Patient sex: M
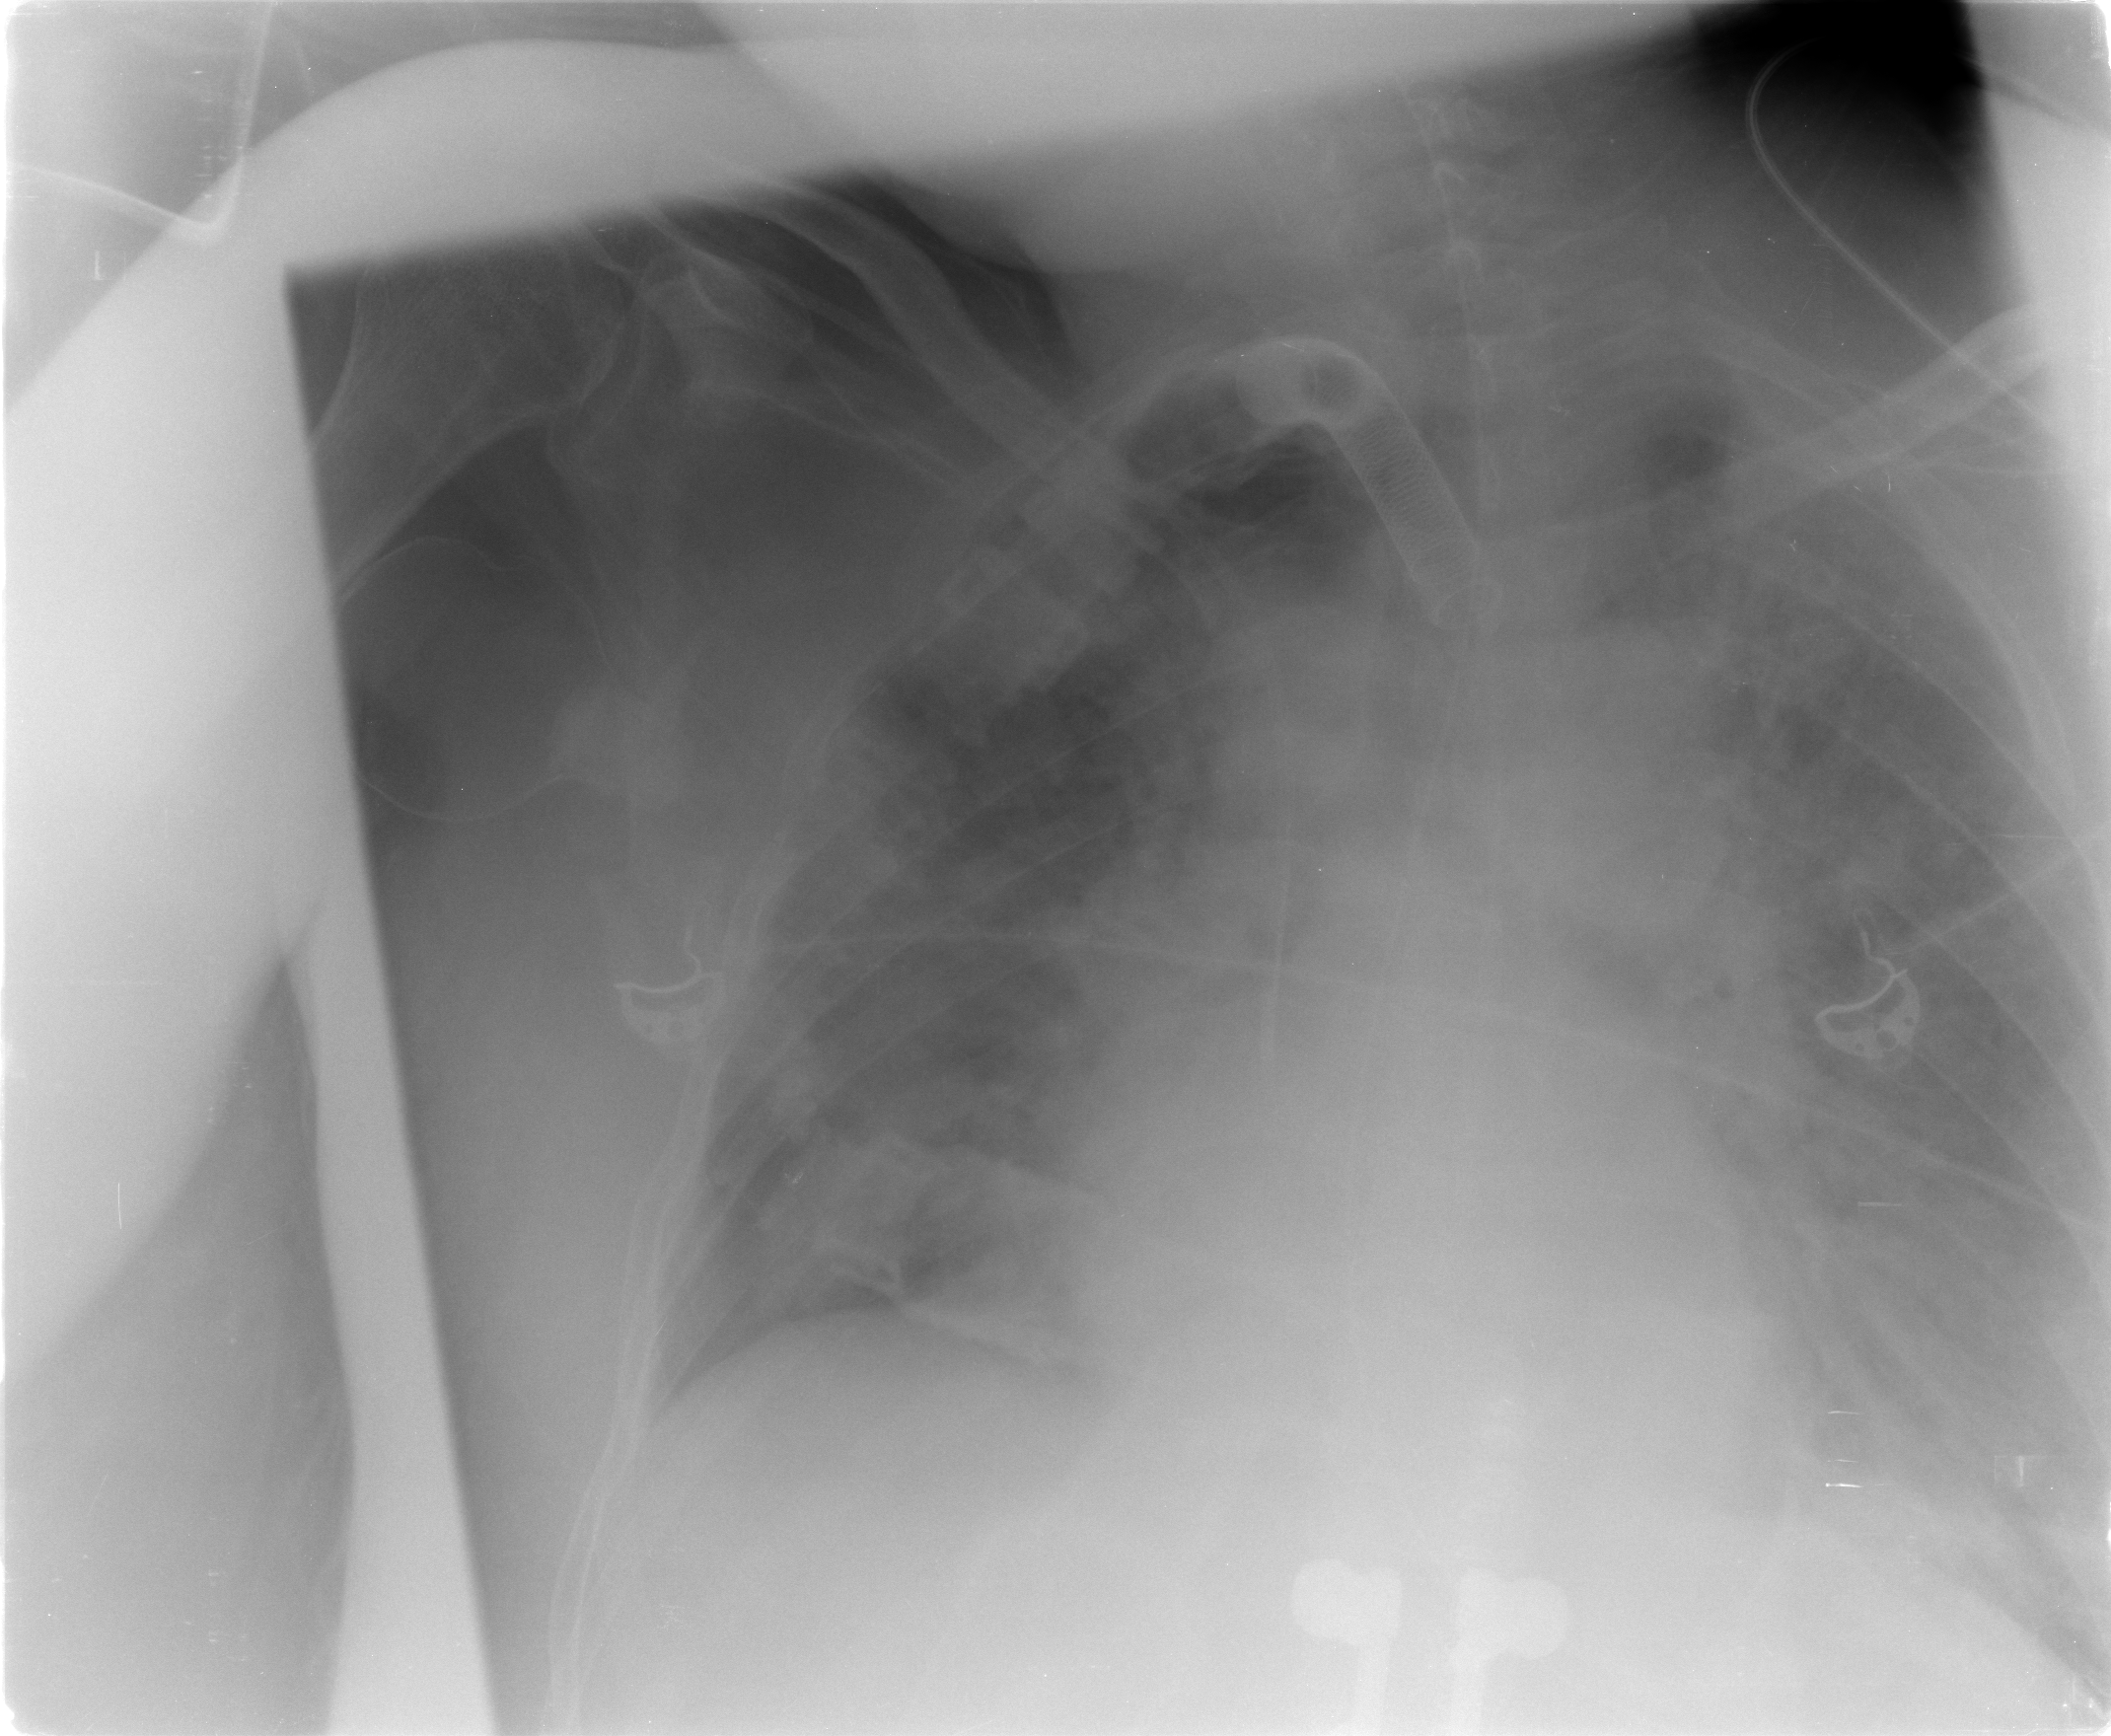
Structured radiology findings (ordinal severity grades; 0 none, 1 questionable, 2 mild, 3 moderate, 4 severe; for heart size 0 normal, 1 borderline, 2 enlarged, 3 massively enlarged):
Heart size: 0
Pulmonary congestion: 3
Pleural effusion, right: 2
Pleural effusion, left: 3
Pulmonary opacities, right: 3
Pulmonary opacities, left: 3
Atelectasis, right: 2
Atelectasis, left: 2